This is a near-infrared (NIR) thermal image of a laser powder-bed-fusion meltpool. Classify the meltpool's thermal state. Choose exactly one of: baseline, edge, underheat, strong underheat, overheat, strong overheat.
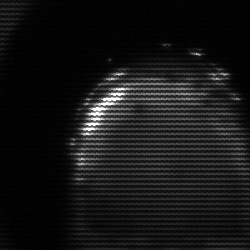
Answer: edge